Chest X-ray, PA view. Patient: 51 years old, sex F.
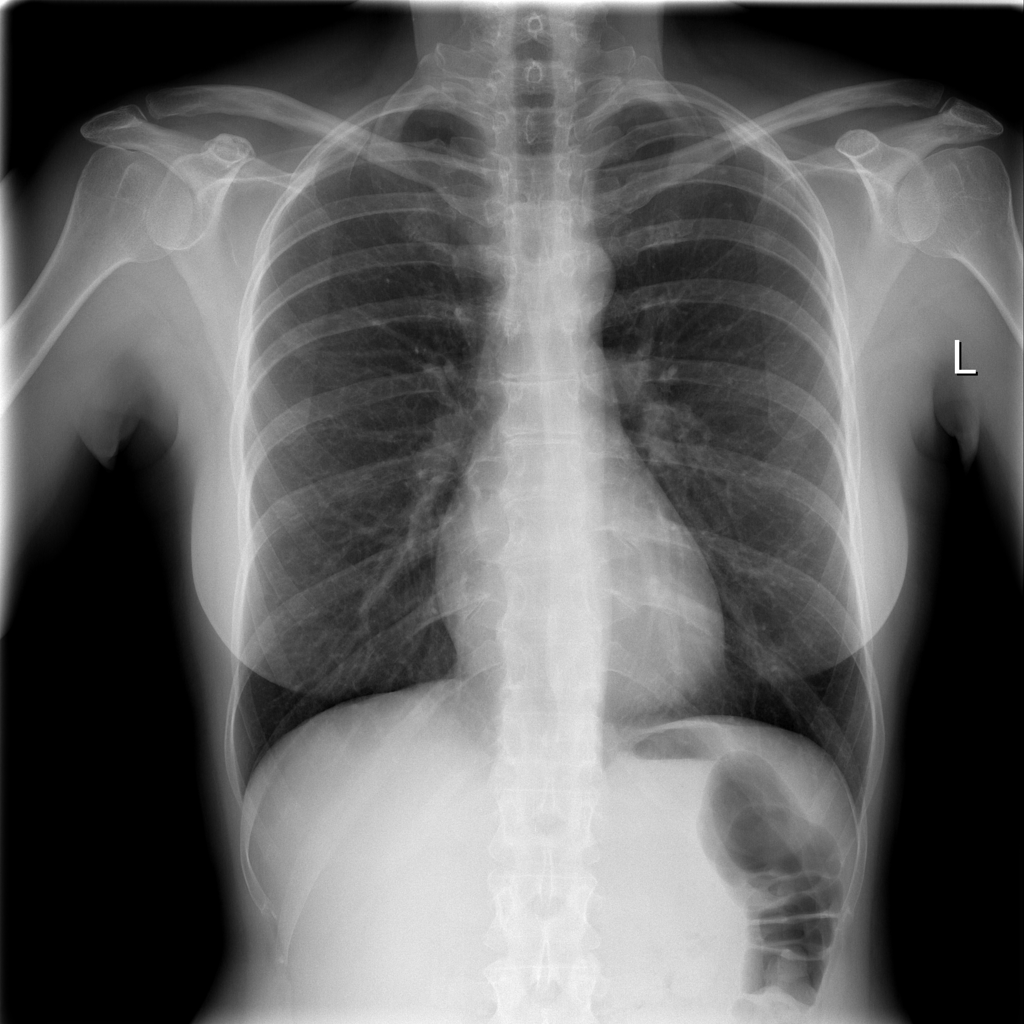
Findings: No Finding